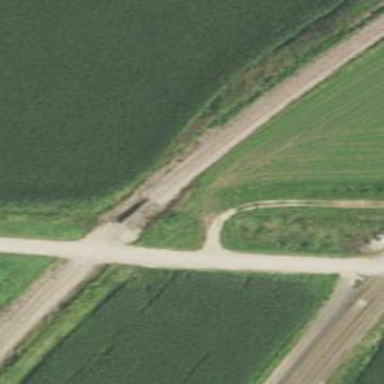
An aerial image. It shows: Bridge over railway line.